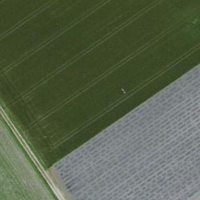
EUNIS habitat code: 52
Species observed at this site:
Grus grus